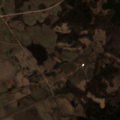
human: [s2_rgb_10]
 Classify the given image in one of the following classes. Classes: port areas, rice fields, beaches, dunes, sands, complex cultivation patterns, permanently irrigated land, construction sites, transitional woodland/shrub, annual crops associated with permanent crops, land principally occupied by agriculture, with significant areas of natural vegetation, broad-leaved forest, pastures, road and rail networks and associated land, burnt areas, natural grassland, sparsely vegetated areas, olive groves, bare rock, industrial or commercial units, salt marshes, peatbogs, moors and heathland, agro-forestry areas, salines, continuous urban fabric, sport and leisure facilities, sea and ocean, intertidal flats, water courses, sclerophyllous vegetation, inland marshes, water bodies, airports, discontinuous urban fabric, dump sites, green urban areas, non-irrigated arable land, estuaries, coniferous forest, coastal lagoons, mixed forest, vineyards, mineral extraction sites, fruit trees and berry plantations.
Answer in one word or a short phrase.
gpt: pastures, complex cultivation patterns, land principally occupied by agriculture, with significant areas of natural vegetation, mixed forest, transitional woodland/shrub